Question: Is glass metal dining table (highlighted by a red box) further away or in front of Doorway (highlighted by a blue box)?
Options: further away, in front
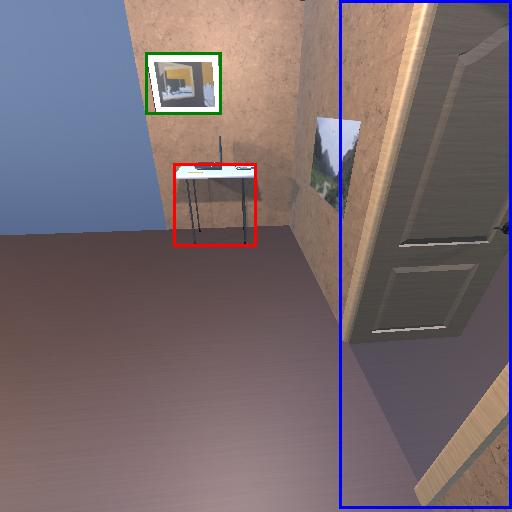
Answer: further away